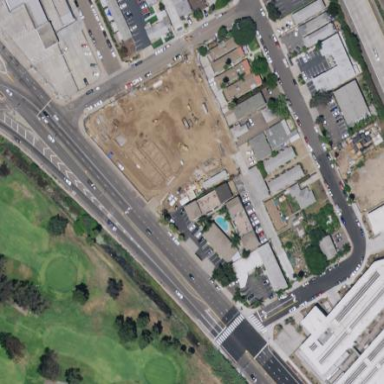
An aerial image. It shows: Motel building.